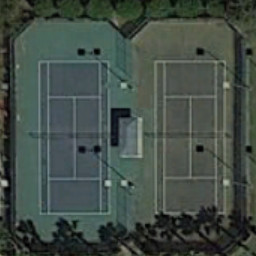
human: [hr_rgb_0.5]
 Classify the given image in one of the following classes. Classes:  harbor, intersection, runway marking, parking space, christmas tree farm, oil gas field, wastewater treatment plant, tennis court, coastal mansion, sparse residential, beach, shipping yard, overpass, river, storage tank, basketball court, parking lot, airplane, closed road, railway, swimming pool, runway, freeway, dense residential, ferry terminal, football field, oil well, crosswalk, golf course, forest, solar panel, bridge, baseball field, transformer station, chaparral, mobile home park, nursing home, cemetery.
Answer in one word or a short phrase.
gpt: tennis court